Question: HIE ALL
i am trying to create a custom home screen in android . i,e in the carousel view . i am able to show the application icons in the carousel view but unable to launch the application . i,e on click of a particular application icon i need to launch the application but i am getting the error(force close). this is error log what i am getting
08-10 16:04:31.570: ERROR/AndroidRuntime(1028): FATAL EXCEPTION: main
08-10 16:04:31.570: ERROR/AndroidRuntime(1028): java.lang.ClassCastException: java.lang.Integer
08-10 16:04:31.570: ERROR/AndroidRuntime(1028): at com.carouseldemo.main.MainActivity$1.onItemClick(MainActivity.java:75)
08-10 16:04:31.570: ERROR/AndroidRuntime(1028): at com.carouseldemo.controls.CarouselAdapter.performItemClick(CarouselAdapter.java:261)
08-10 16:04:31.570: ERROR/AndroidRuntime(1028): at com.carouseldemo.controls.Carousel.onSingleTapUp(Carousel.java:1076)
08-10 16:04:31.570: ERROR/AndroidRuntime(1028): at android.view.GestureDetector.onTouchEvent(GestureDetector.java:557)
08-10 16:04:31.570: ERROR/AndroidRuntime(1028): at com.carouseldemo.controls.Carousel.onTouchEvent(Carousel.java:327)
08-10 16:04:31.570: ERROR/AndroidRuntime(1028): at android.view.View.dispatchTouchEvent(View.java:3766)
08-10 16:04:31.570: ERROR/AndroidRuntime(1028): at android.view.ViewGroup.dispatchTouchEvent(ViewGroup.java:897)
08-10 16:04:31.570: ERROR/AndroidRuntime(1028): at android.view.ViewGroup.dispatchTouchEvent(ViewGroup.java:936)
08-10 16:04:31.570: ERROR/AndroidRuntime(1028): at android.view.ViewGroup.dispatchTouchEvent(ViewGroup.java:936)
08-10 16:04:31.570: ERROR/AndroidRuntime(1028): at android.view.ViewGroup.dispatchTouchEvent(ViewGroup.java:936)
08-10 16:04:31.570: ERROR/AndroidRuntime(1028): at com.android.internal.policy.impl.PhoneWindow$DecorView.superDispatchTouchEvent(PhoneWindow.java:1671)
08-10 16:04:31.570: ERROR/AndroidRuntime(1028): at com.android.internal.policy.impl.PhoneWindow.superDispatchTouchEvent(PhoneWindow.java:1107)
08-10 16:04:31.570: ERROR/AndroidRuntime(1028): at android.app.Activity.dispatchTouchEvent(Activity.java:2086)
08-10 16:04:31.570: ERROR/AndroidRuntime(1028): at com.android.internal.policy.impl.PhoneWindow$DecorView.dispatchTouchEvent(PhoneWindow.java:1655)
08-10 16:04:31.570: ERROR/AndroidRuntime(1028): at android.view.ViewRoot.handleMessage(ViewRoot.java:1785)
08-10 16:04:31.570: ERROR/AndroidRuntime(1028): at android.os.Handler.dispatchMessage(Handler.java:99)
08-10 16:04:31.570: ERROR/AndroidRuntime(1028): at android.os.Looper.loop(Looper.java:123)
08-10 16:04:31.570: ERROR/AndroidRuntime(1028): at android.app.ActivityThread.main(ActivityThread.java:4627)
08-10 16:04:31.570: ERROR/AndroidRuntime(1028): at java.lang.reflect.Method.invokeNative(Native Method)
08-10 16:04:31.570: ERROR/AndroidRuntime(1028): at java.lang.reflect.Method.invoke(Method.java:521)
08-10 16:04:31.570: ERROR/AndroidRuntime(1028): at com.android.internal.os.ZygoteInit$MethodAndArgsCaller.run(ZygoteInit.java:868)
08-10 16:04:31.570: ERROR/AndroidRuntime(1028): at com.android.internal.os.ZygoteInit.main(ZygoteInit.java:626)
08-10 16:04:31.570: ERROR/AndroidRuntime(1028): at dalvik.system.NativeStart.main(Native Method)

initially i am taking only six images .
please help
thanks in advance
datta
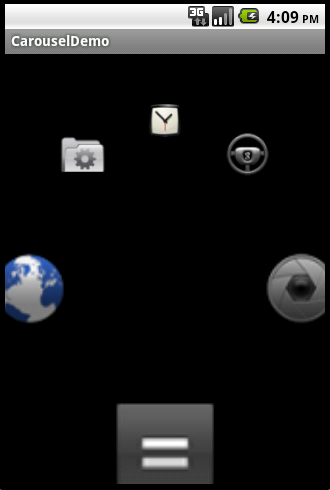
Answer: To launch other application from your app, you need to have it's package name and you can start other app thru;
'''
ResolveInfo info;
packageName = info.activityInfo.applicationInfo.packageName;
Intent mIntent = getPackageManager().getLaunchIntentForPackage(packageName);
mIntent.addFlags(Intent.FLAG_ACTIVITY_CLEAR_TOP);
mIntent.addFlags(Intent.FLAG_ACTIVITY_RESET_TASK_IF_NEEDED);
if (null != mIntent) {
try {
startActivity(mIntent);
} catch(Exception e) { }
}
'''
you can get installed package thru:
'''
ArrayList<PackageInfo> res = new ArrayList<PackageInfo>();
PackageManager pm = context.getApplicationContext().getPackageManager();
List<PackageInfo> packs = pm.getInstalledPackages(0);
'''